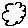
Label: cloud